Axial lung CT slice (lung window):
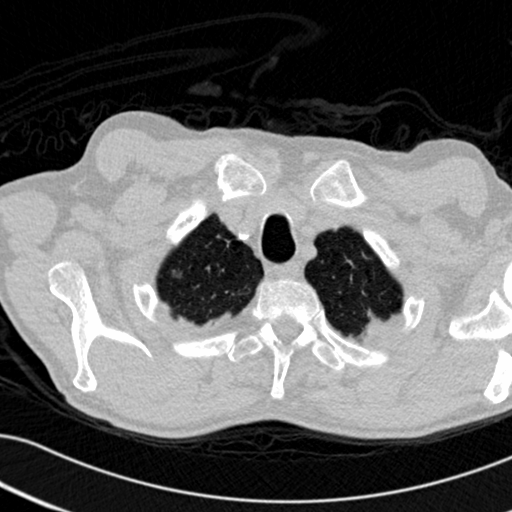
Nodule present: yes
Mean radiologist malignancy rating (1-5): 3.5